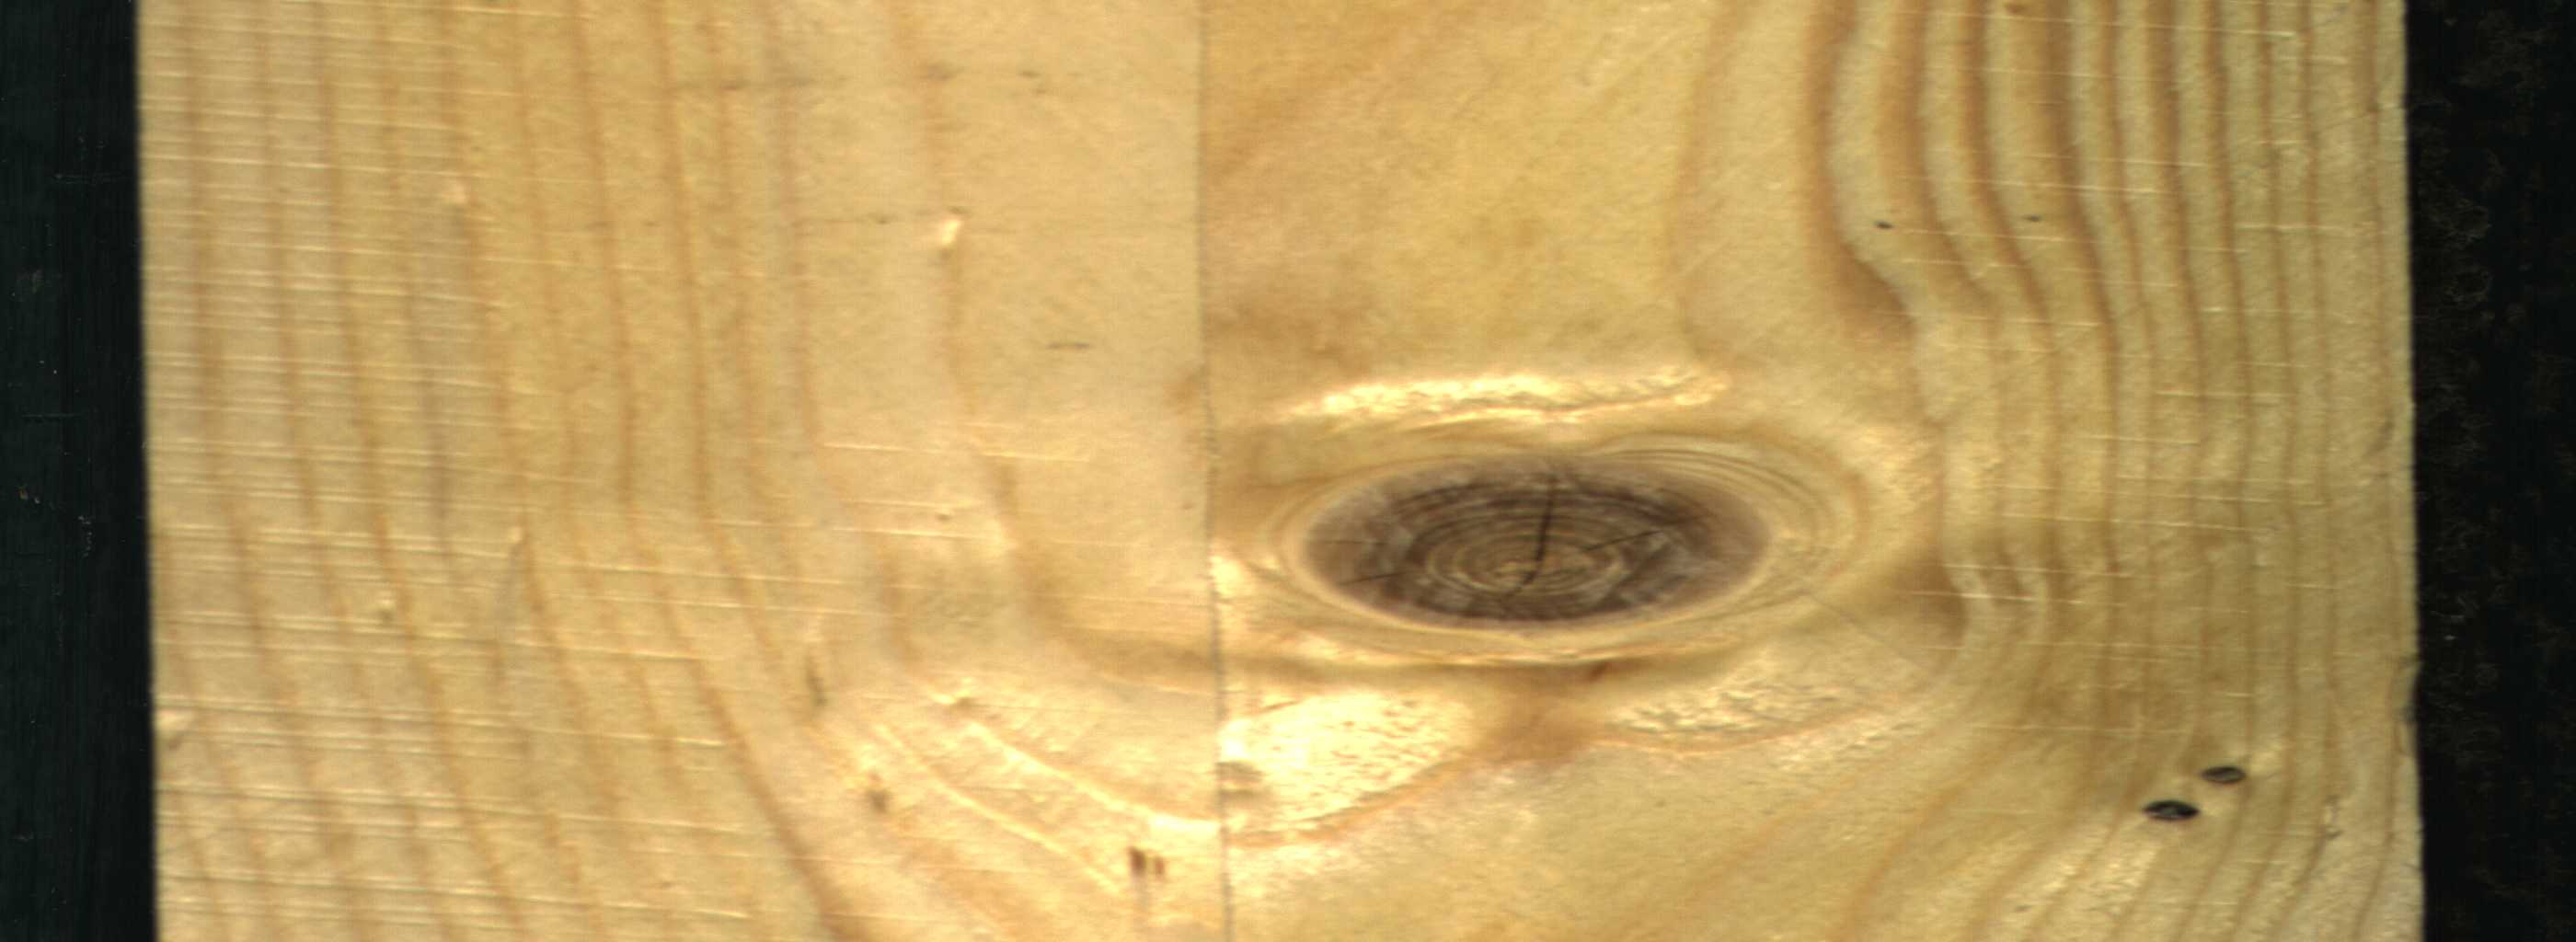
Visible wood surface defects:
knot_with_crack
Dead_Knot
Live_Knot